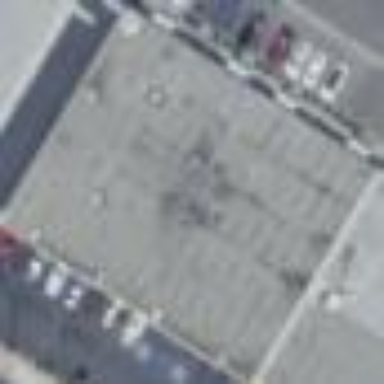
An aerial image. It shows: Retail building.